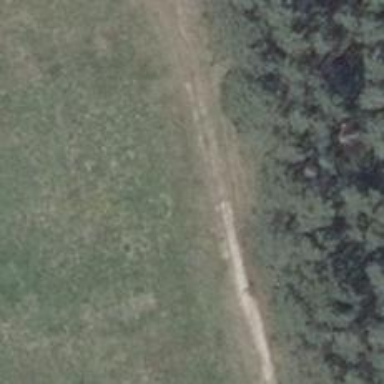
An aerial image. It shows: Hunting stand.